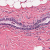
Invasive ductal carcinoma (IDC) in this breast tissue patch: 0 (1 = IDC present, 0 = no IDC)